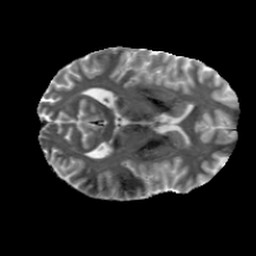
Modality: MD
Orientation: axial
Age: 29
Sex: male
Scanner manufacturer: siemens
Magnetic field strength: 6.98 T
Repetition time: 7.776 s
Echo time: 0.076 s